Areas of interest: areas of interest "Business Office Building"
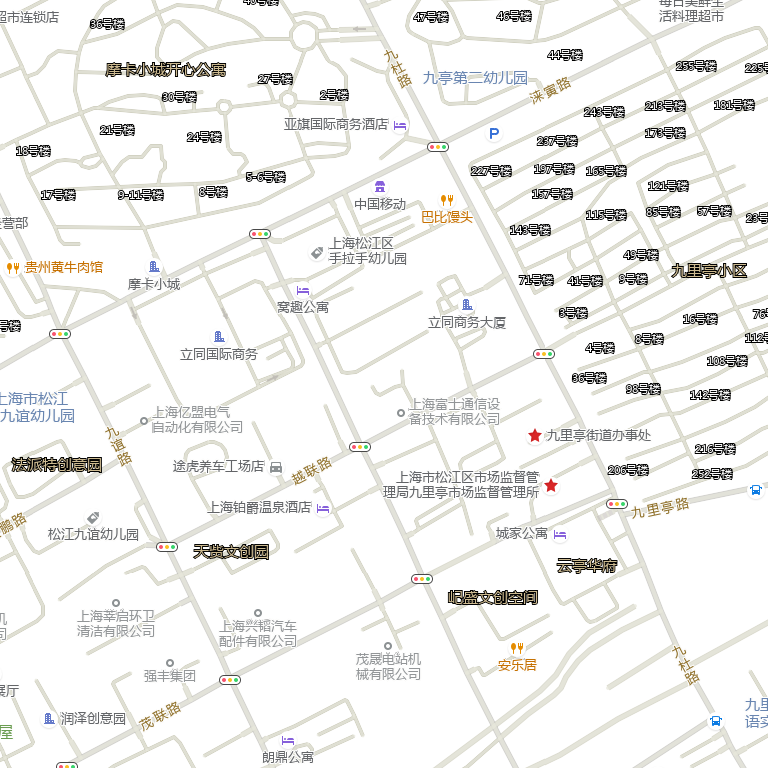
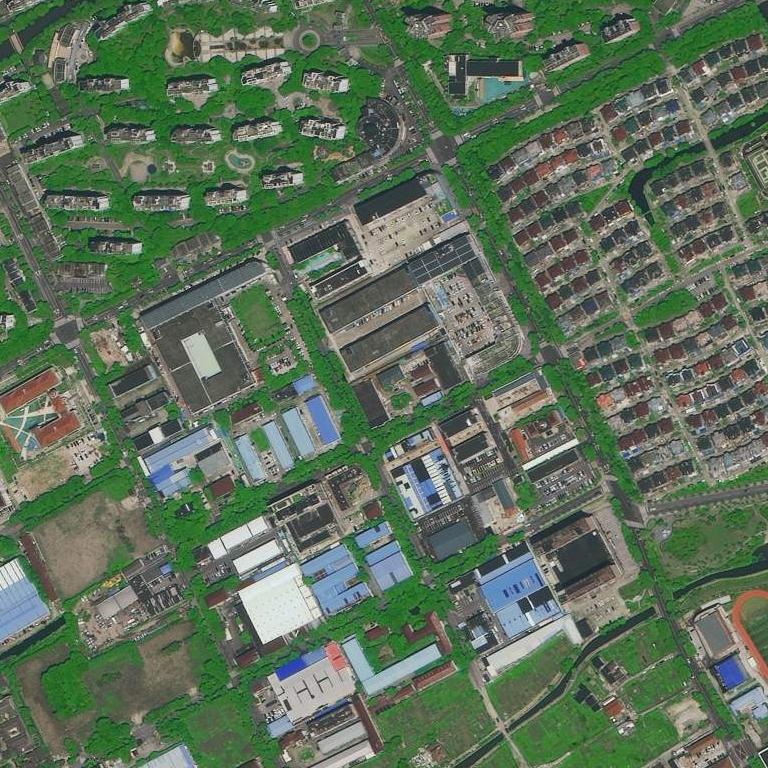